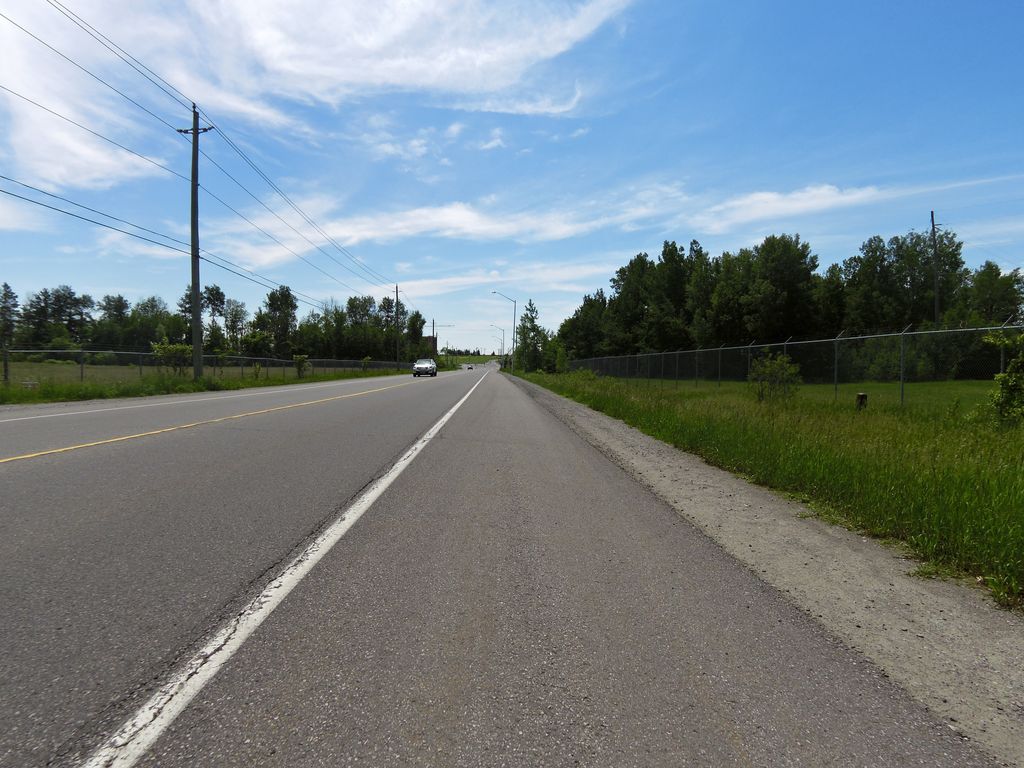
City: ottawa-gatineau